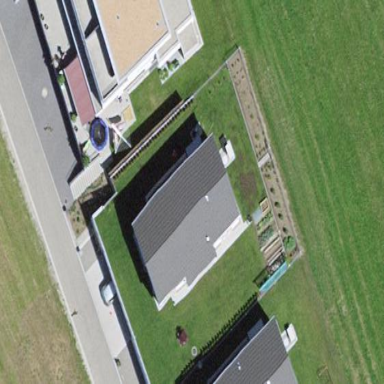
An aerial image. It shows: Simple and straightforward house.